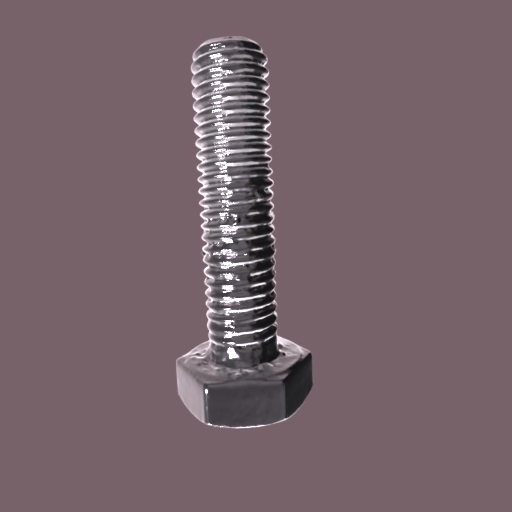
Label: bolt